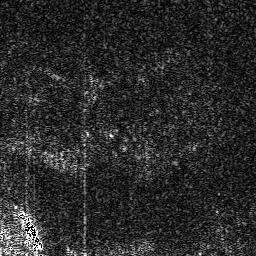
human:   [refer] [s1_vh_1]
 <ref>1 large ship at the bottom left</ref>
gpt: <box>[[3, 78, 17, 98, 0]]</box>